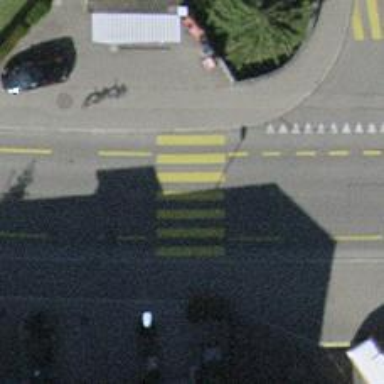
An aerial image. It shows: Uncontrolled zebra crossing on the road.